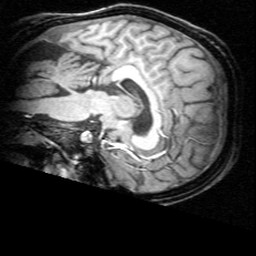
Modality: T1w
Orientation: sagittal
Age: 24
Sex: female